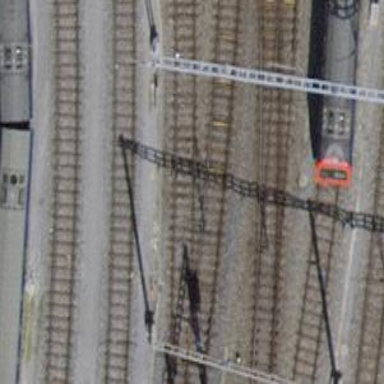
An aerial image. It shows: Rail siding with electrified contact lines.